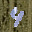
Label: 4